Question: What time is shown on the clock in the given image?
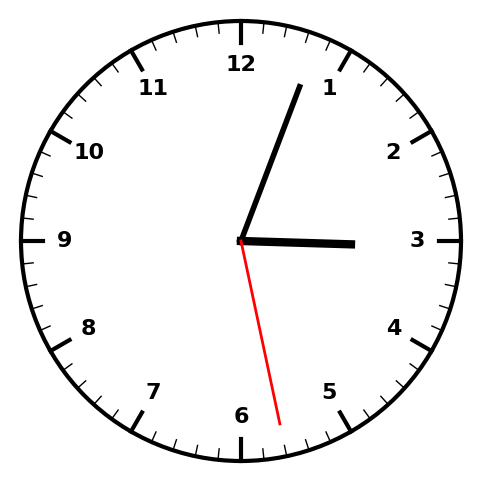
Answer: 03:03:28